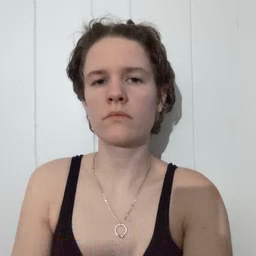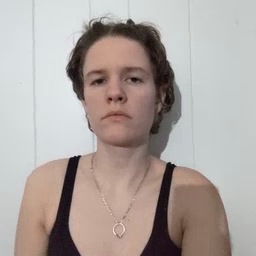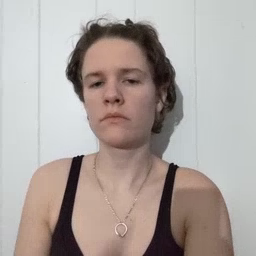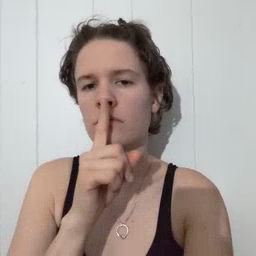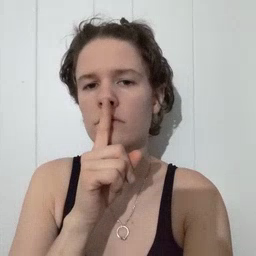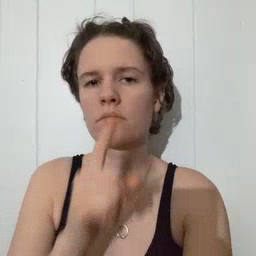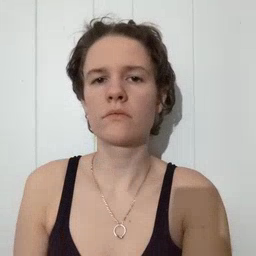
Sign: shhh